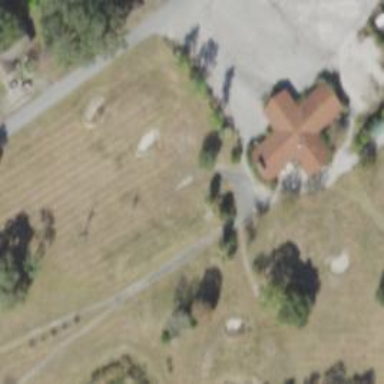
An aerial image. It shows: Path designated for golf carts.